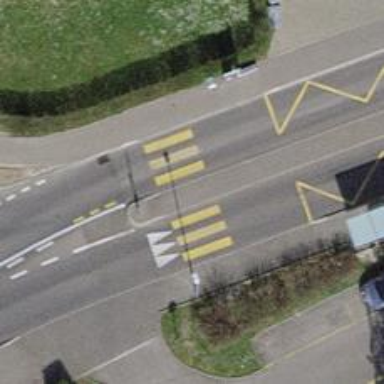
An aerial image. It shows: Marked crossing on the road.